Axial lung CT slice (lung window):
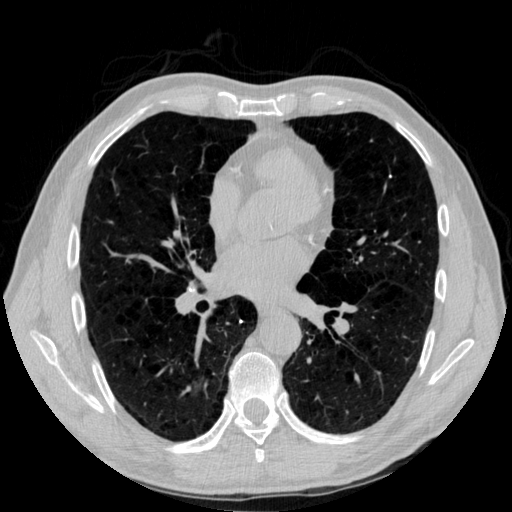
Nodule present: no